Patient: sex M, age 38
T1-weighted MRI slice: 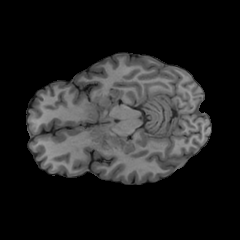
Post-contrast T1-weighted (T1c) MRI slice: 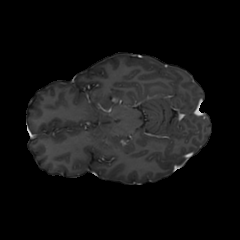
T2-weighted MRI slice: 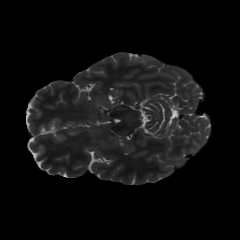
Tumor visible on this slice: no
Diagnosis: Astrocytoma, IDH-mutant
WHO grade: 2